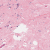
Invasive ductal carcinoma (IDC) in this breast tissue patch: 0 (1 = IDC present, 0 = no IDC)